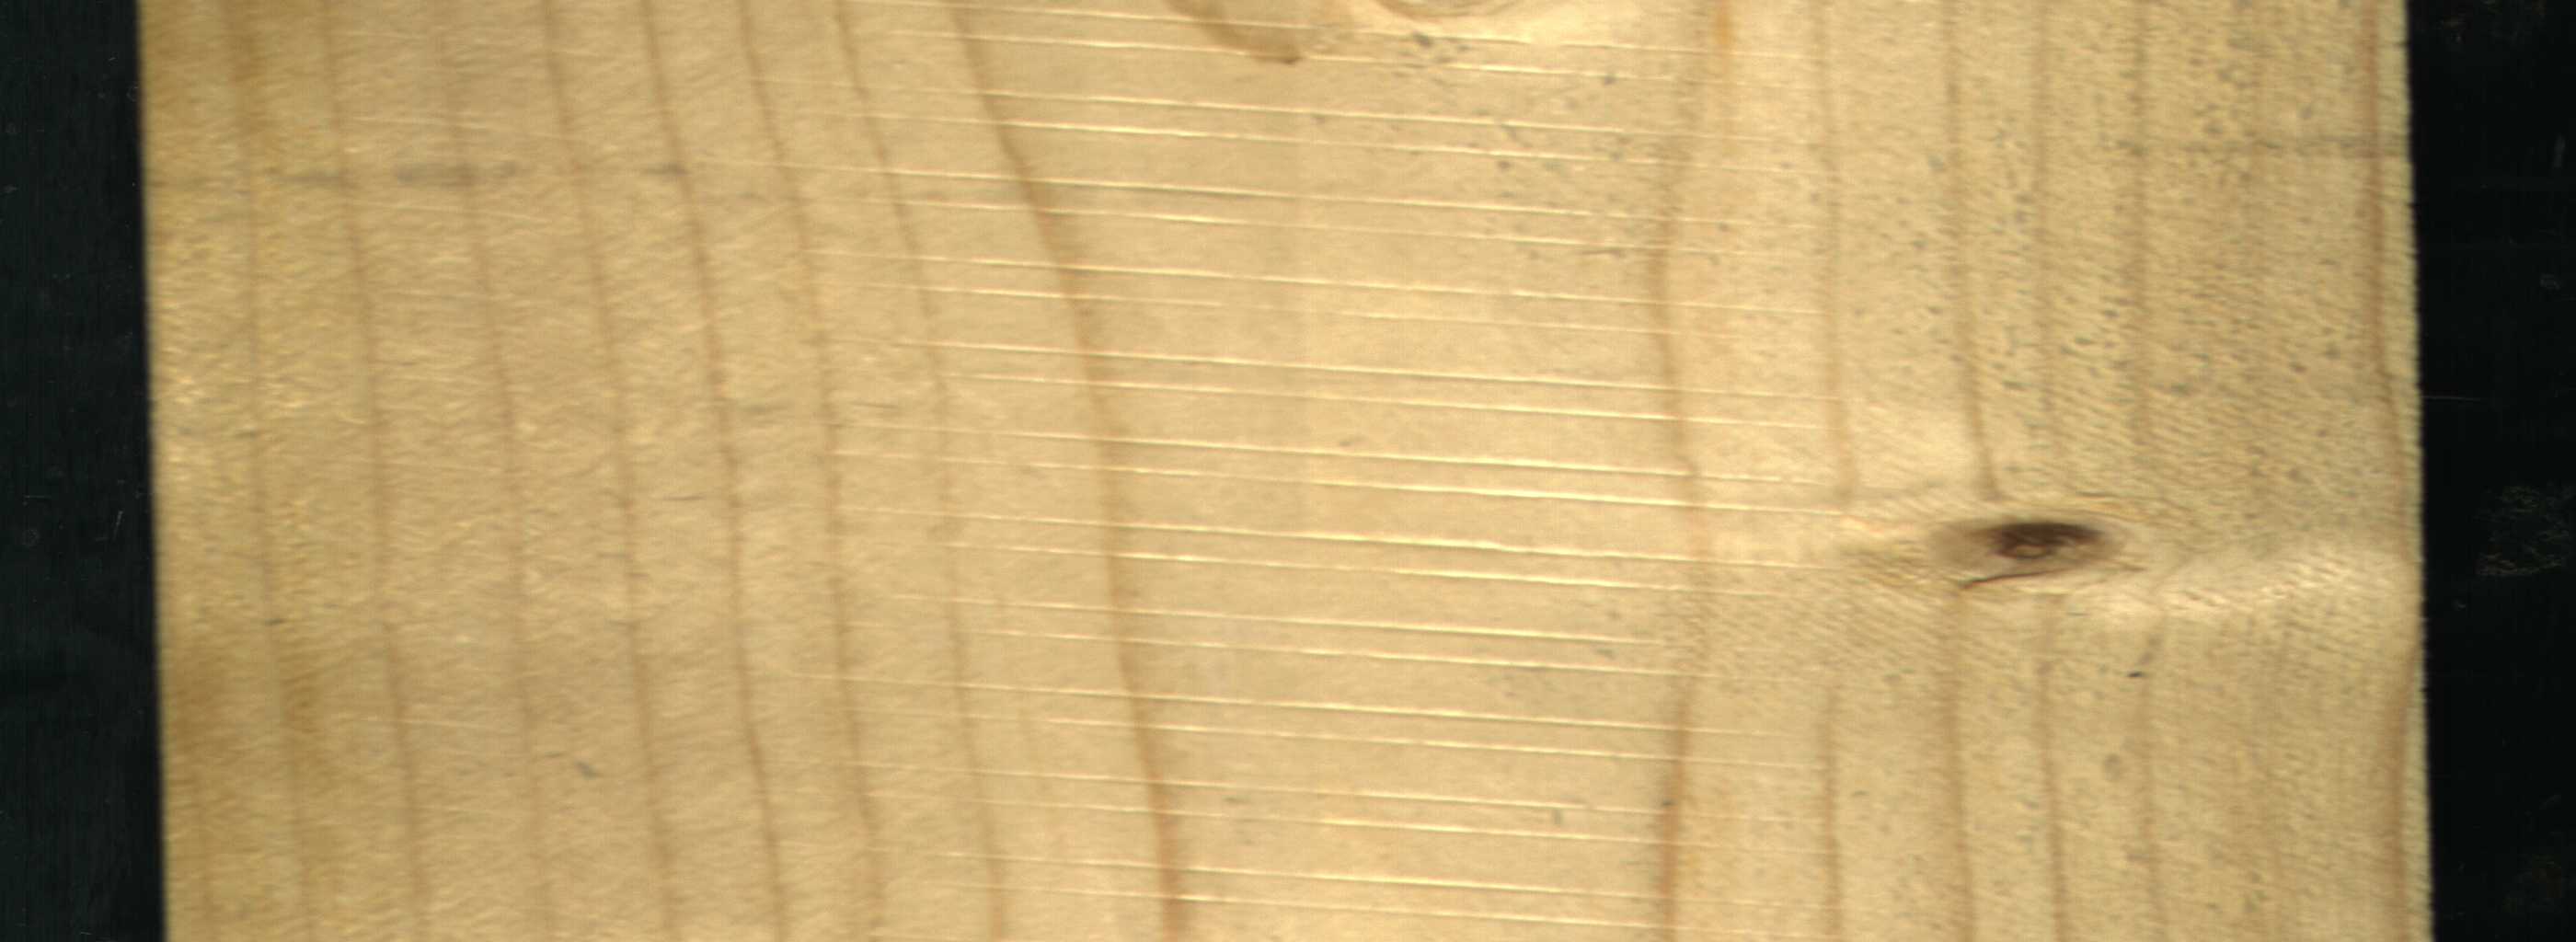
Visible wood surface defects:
Live_Knot